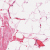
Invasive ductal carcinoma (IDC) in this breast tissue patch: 0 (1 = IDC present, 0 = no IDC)